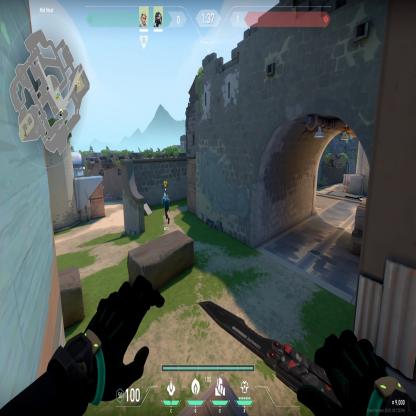
Label: teammate